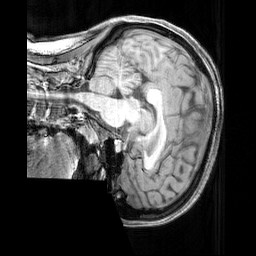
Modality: T1w
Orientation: sagittal
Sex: female
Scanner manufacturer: siemens
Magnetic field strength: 3 T
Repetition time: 2.3 s
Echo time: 0.00226 s